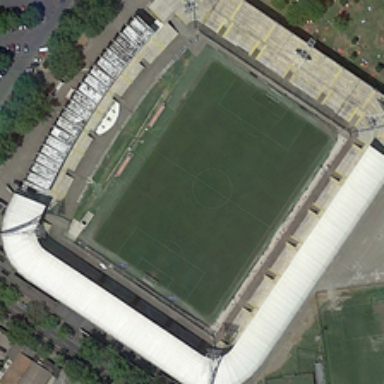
Some green trees are near a stadium with a football field in it .